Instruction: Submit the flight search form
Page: home
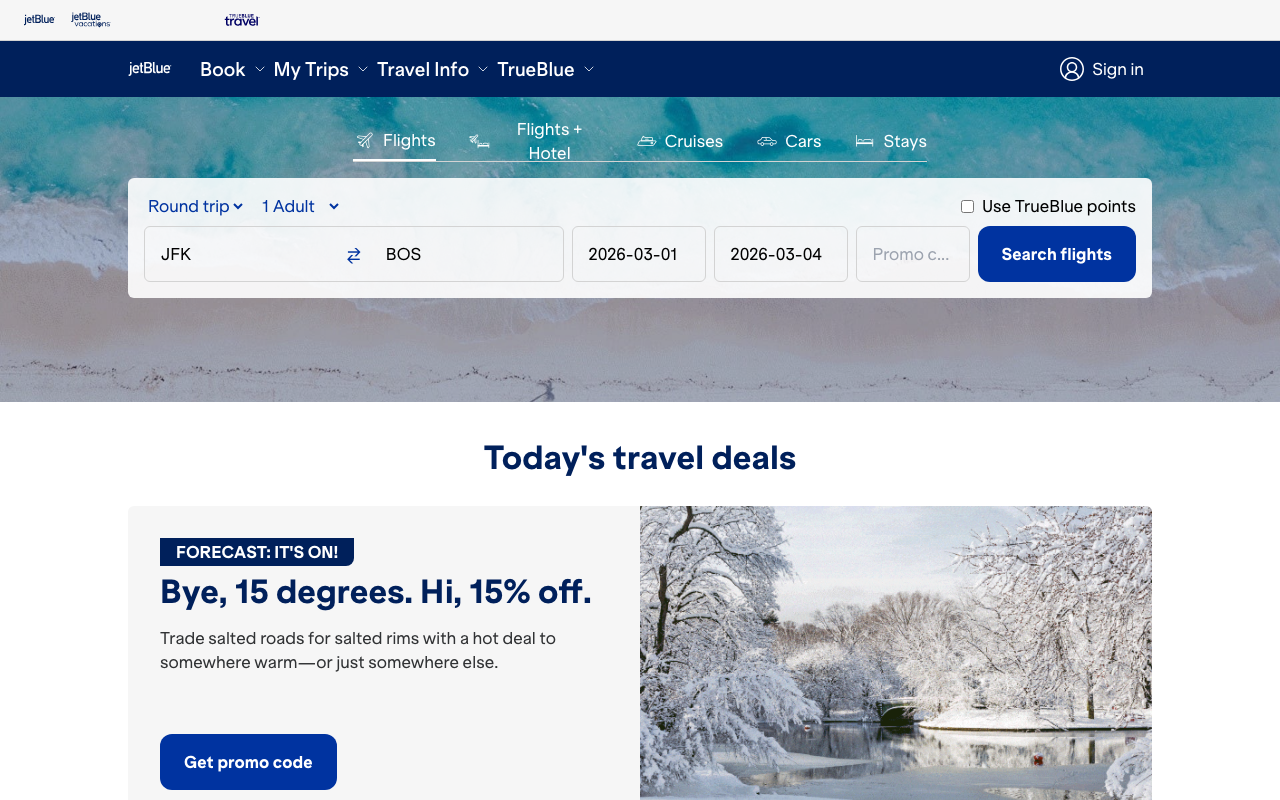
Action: click